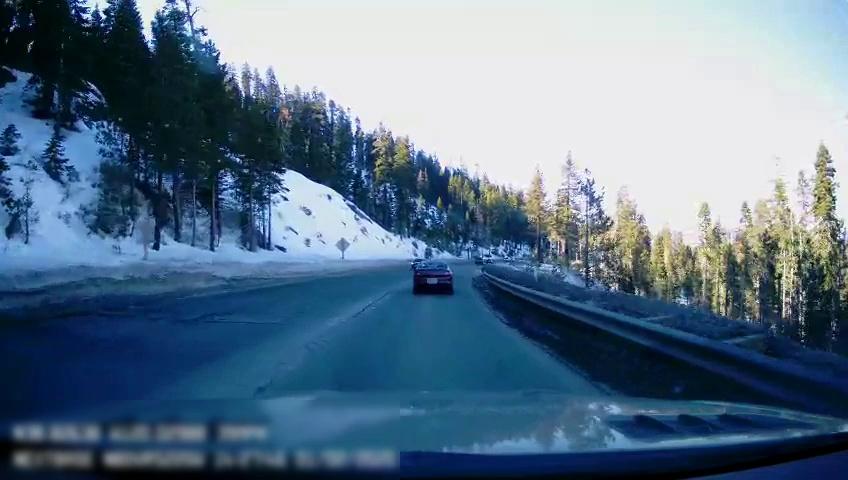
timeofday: Day
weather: Sunny
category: Drivable Space
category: Vehicles | Car
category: Vehicles | Car
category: Lanes | Opposite Lane
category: Lanes | Opposite Lane
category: Lanes | Current Lane